Question: I've created an contact us form using PHP Mailer, however the problem is when I received the email the name before you open it is me and I can't figured out how to fix it. Also I appreciate it if someone explain to me what is the different between Username and the add Address. Thank you in advance.
Here is the me I'm referring to

'''
<?php
use PHPMailer;
if(isset($_POST['name']) && isset($_POST['email'])){
$name = $_POST['name'];
$email = $_POST['email'];
$subject = $_POST['subject'];
$body = $_POST['body'];
require_once "PHPMailer/PHPMailer.php";
require_once "PHPMailer/SMTP.php";
require_once "PHPMailer/Exception.php";
$mail = new PHPMailer();
//smtp settings
$mail->isSMTP();
$mail->Host = "smtp.gmail.com";
$mail->SMTPAuth = true;
$mail->Username = "";
$mail->Password = '';
$mail->Port = 465;
$mail->SMTPSecure = "ssl";
$mail->SetFrom("$email ", "$name");
//email settings
$mail->isHTML(true);
$mail->setFrom($_POST['email'], $_POST['email']);
$mail->addAddress("");
$mail->Subject = ("$email ($subject)");
$mail->Body = $body;
if($mail->send()){
$status = "success";
$response = "Email is sent!";
}
else
{
$status = "failed";
$response = "Something is wrong: <br>" . $mail->ErrorInfo;
}
exit(json_encode(array("status" => $status, "response" => $response)));
}
'''
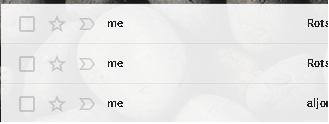
Answer: You are sending mail from the same email address to the same email address.
So, many email clients identify yourself as .
You will have to send using another email address, and you will be idenfied with your email/name.
<URL> You can also send mail to another email, and it will usually not show .